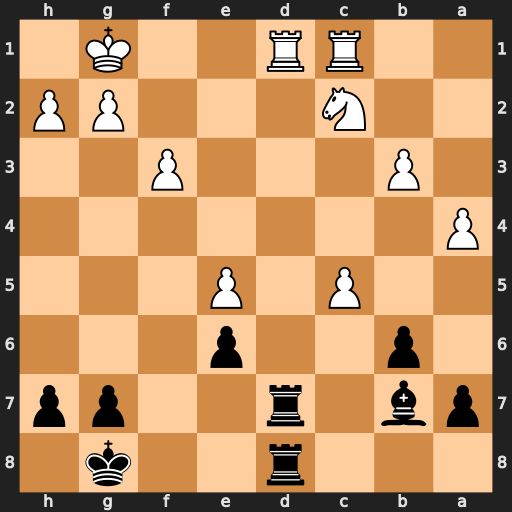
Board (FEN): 3r2k1/pb1r2pp/1p2p3/2P1P3/P7/1P3P2/2N3PP/2RR2K1
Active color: b
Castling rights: -
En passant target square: -
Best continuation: Rxd1+ Rxd1 Rxd1+